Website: bh-photo
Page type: delivery-shipping
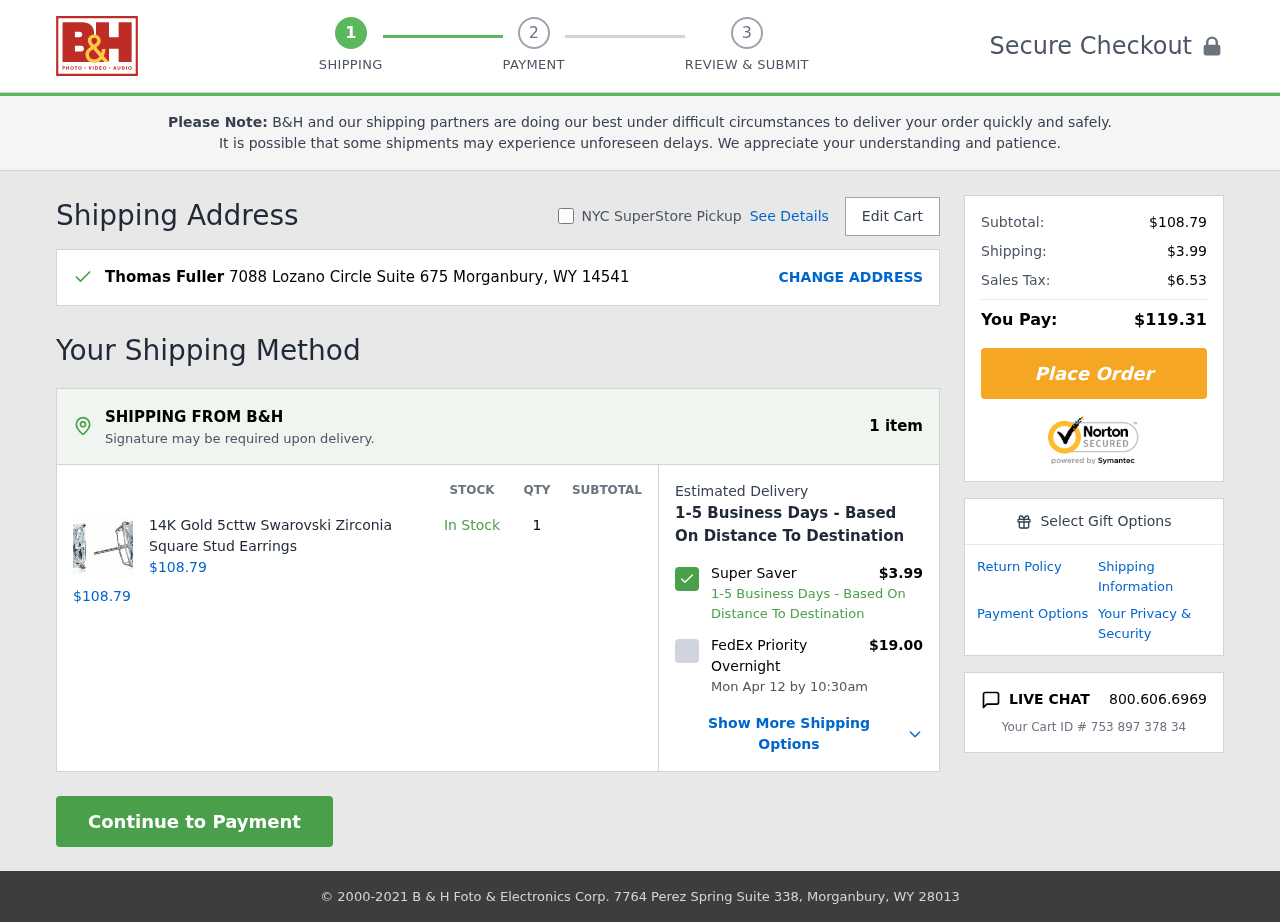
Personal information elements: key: PII_FULLNAME
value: Thomas Fuller
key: PII_STREET
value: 7088 Lozano Circle Suite 675
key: PII_CITY_STATE_ZIP
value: Morganbury, WY 14541
Product elements: key: PRODUCT1_NAME
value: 14K Gold 5cttw Swarovski Zirconia Square Stud Earrings
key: PRODUCT1_PRICE
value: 108.79
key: PRODUCT1_QUANTITY
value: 1
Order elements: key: ORDER_NUM_ITEMS
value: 1 item
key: ORDER_SUBTOTAL2
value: $108.79
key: ORDER_SHIPPING_COST
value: $3.99
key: ORDER_DELIVERY_DATE
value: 1-5 Business Days - Based On Distance To Destination
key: ORDER_SUBTOTAL
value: $108.79
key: ORDER_SHIPPING_COST2
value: $3.99
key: ORDER_TAX
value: $6.53
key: ORDER_TOTAL
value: $119.31
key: ORDER_CART_ID
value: Your Cart ID # 753 897 378 34